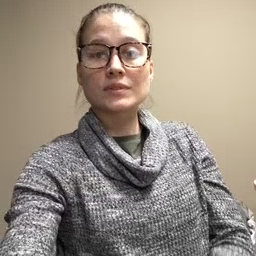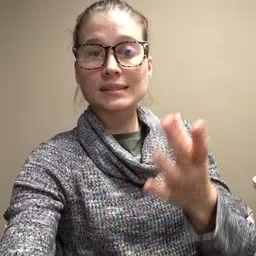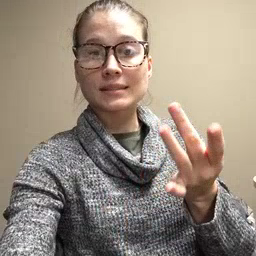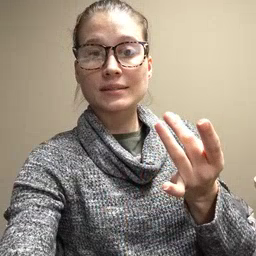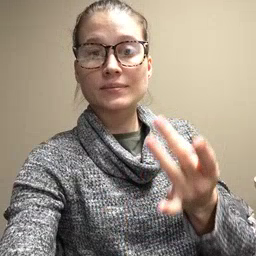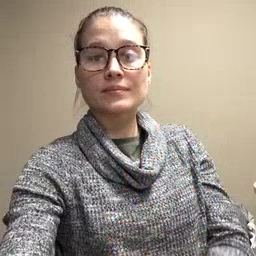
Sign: sticky